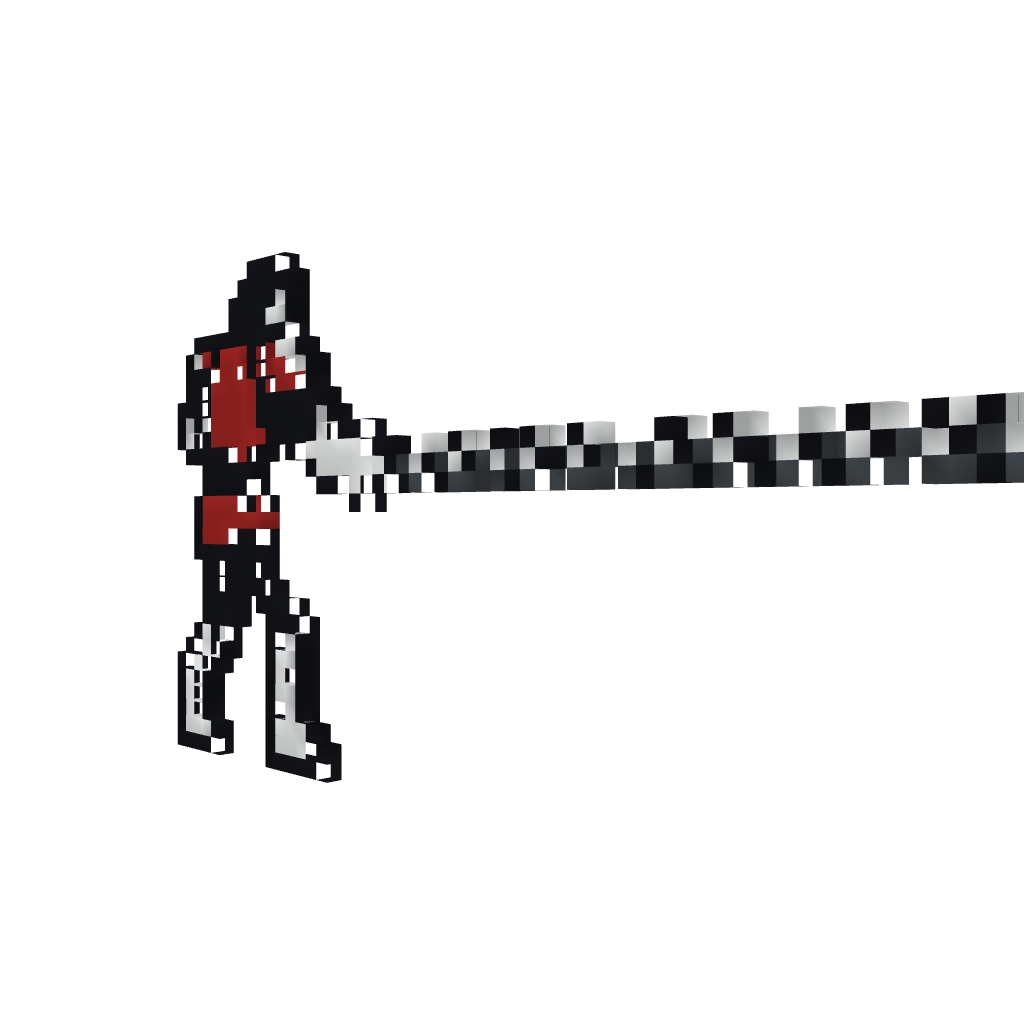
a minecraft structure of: Simon Whipping(Castlevania 2)